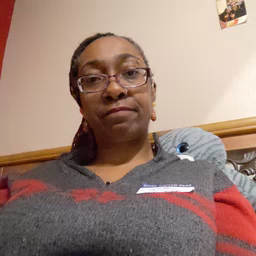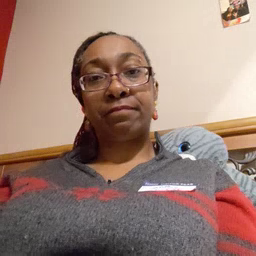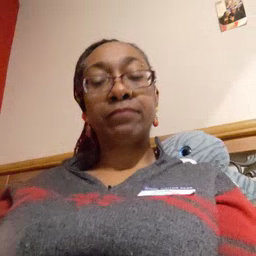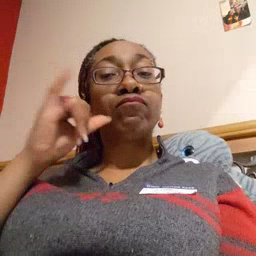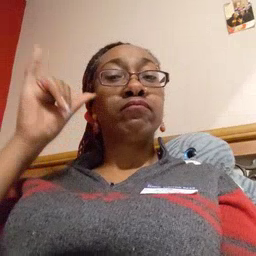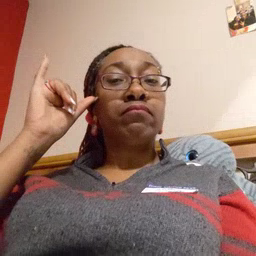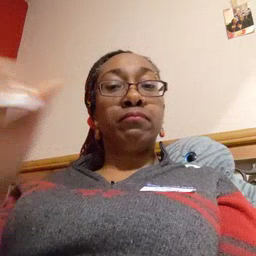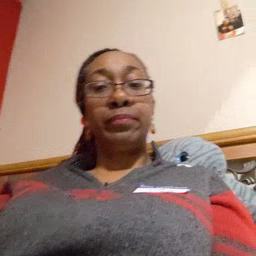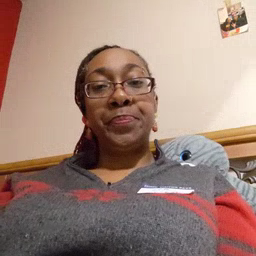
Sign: yesterday